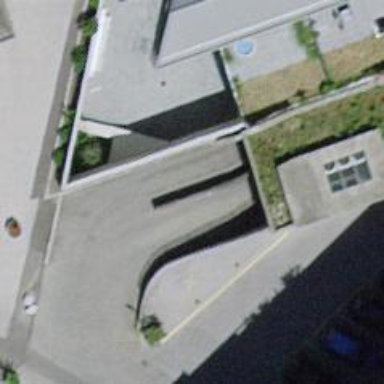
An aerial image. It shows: Parking entrance.